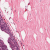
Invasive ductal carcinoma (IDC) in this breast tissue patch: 0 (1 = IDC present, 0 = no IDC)